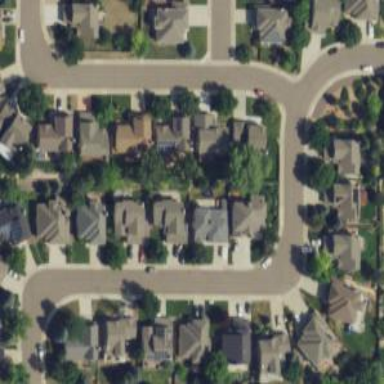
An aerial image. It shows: This residential area consists of single-family homes.